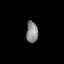
Tissue: lung
Cell type: Others
Senescence score: 0.2236
Nuclear area (px): 250
Mean DAPI intensity: 134.412